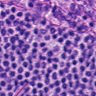
Metastatic tissue present: no